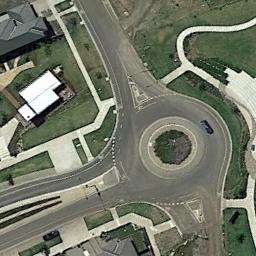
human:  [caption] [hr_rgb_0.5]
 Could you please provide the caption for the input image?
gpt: There are several moving vehicles on the road at the roundabout, There are several buildings and some trees and some lawns around the roundabout .

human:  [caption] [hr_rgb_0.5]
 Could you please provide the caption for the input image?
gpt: The roundabout is on the grass next to buildings .

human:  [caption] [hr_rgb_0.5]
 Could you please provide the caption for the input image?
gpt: There are several buildings beside the roundabout .

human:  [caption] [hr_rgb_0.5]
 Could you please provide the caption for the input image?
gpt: The roundabout with three exits and entrances is in the lawn and some buildings are next to the roundabout .

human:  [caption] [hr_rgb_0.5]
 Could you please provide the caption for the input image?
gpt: There are some green lawns around the roundabout .